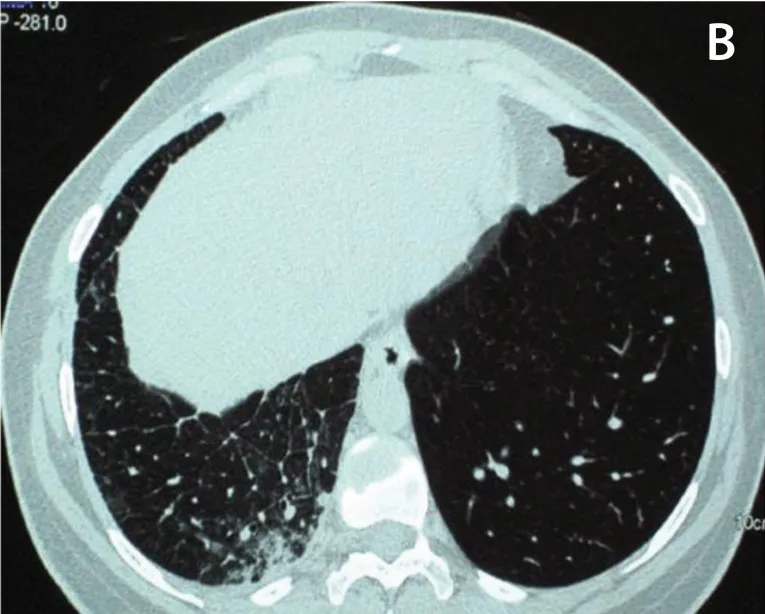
B: High resolution CT
scan (lung windows) at the level of the lung bases, depicting thickened
interlobular septa, patchy ground glass opacities and infiltrates,
consistent with regional lung congestion due to impaired pulmonary
venous return.
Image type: radiology (ct)